Chest X-ray:
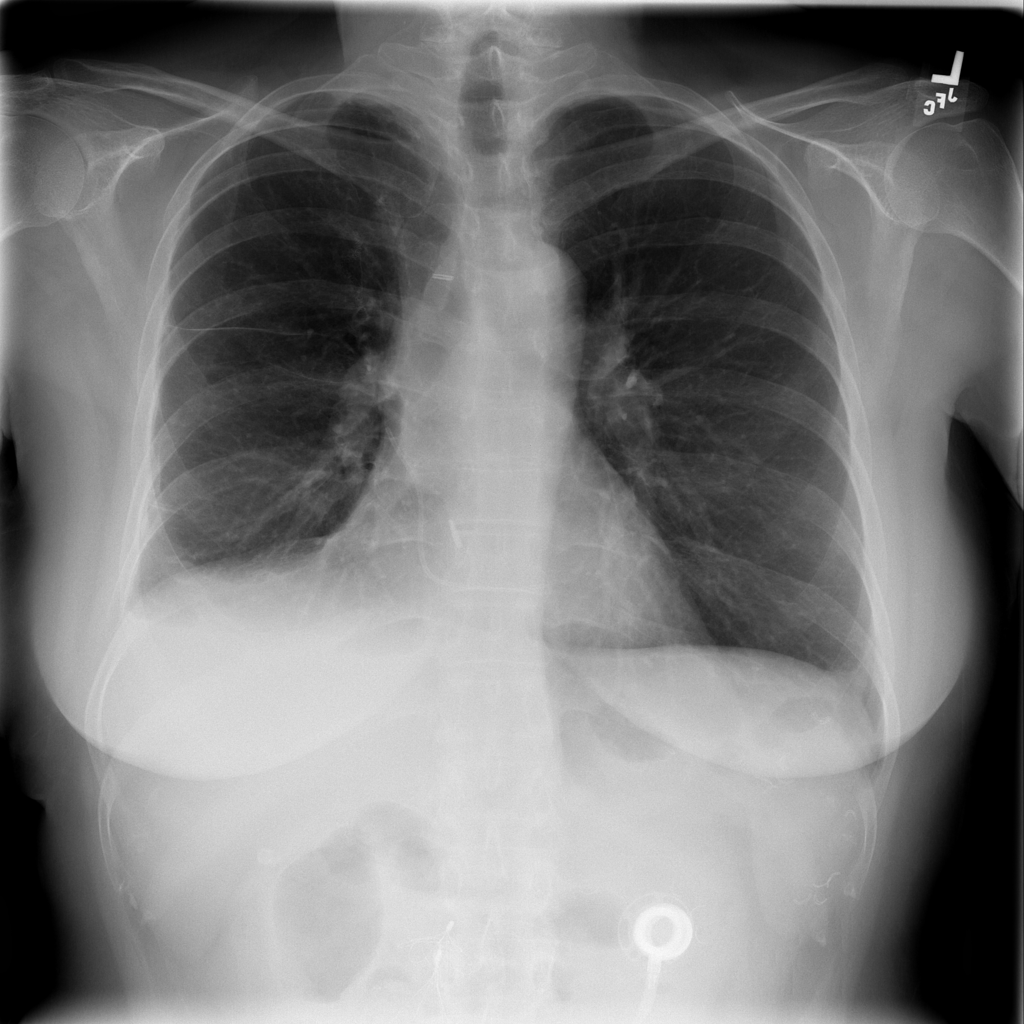
Findings: Pleural Thickening, Fracture
No abnormal finding: no